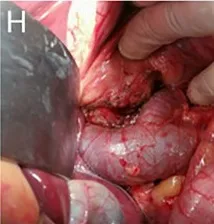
(A-I) The enhanced Computed Tomography (CT) and three-dimensional reconstruction performance and the intraoperative situation of case 3.
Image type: medical_photograph (other_medical_photograph)